Interaction volume radius: 10 \u00c5
Interaction volume height: 30 \u00c5
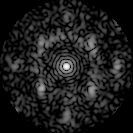
Disorder parameter: 0.6396